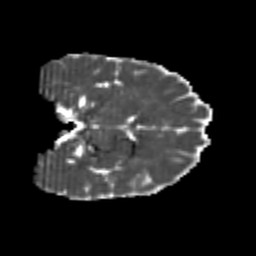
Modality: MD
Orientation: coronal
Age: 25
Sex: female
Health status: healthy
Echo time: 0.074 s